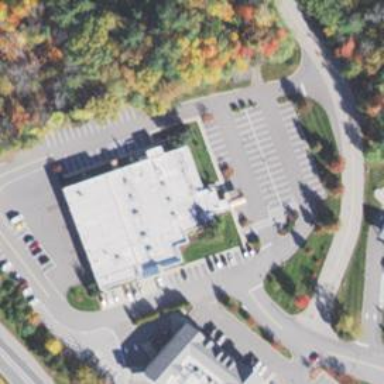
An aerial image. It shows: Clinic.